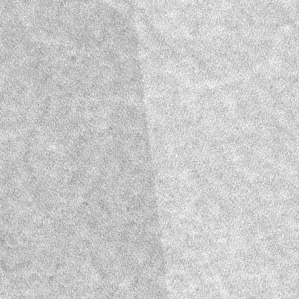
Label: frost